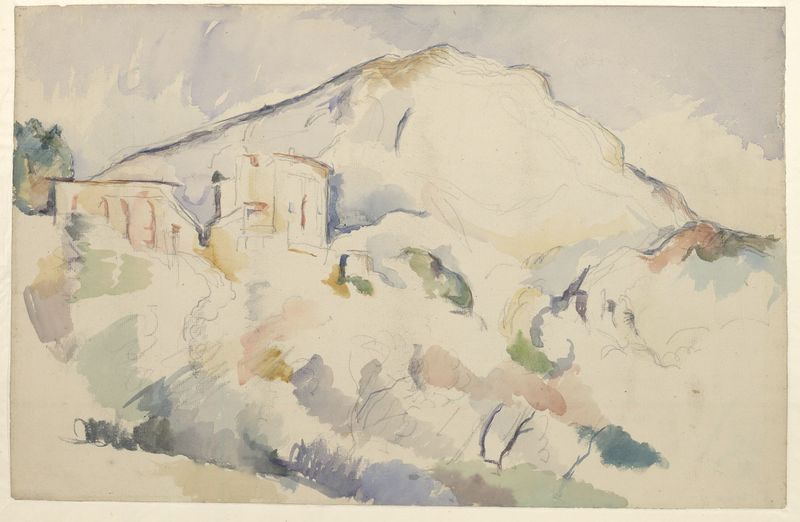
Titel: Das Château Noir und das Gebirge Sainte-Victoire
Künstler: Paul Cézanne
Standort: Wien
Institution: Albertina, Wien
Schlagwörter: baum, berg, blau, gemälde, himmel, wolken, aquarell, bäume, cezanne, grün, impressionismus, landschaft, stadt, fenster, frankreich, grau, hell, pastell, skizze, weiss, zeichnung, gebäude, haus, schnee, beige, blass, häuser, hügel, brücke, büsche, sträucher, wald, süden, studie, abstrakt, gipfel, hang, dorf, nebel, südfrankreich, impressionistisch, japanisch, bergdorf, wasserfarben, ruine, bleistift, zeichnen, mont ventoux, lavierung, gebräunt, barg, sky, mountain, ventoux, gifel, trees, building, berg haus pastell gebüsch